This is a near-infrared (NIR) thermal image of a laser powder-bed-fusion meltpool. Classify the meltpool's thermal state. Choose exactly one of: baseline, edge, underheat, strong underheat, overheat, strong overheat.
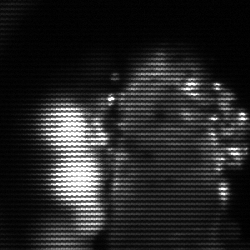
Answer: strong underheat